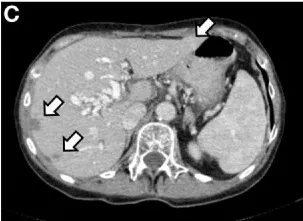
Radiographic findings. (B) CT scan of the upper abdomen demonstrating hepatic metastases in segments II, VII, and VIII with a maximum diameter of 2.6 cm (segment VI not visible in this image plane).
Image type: radiology (ct)